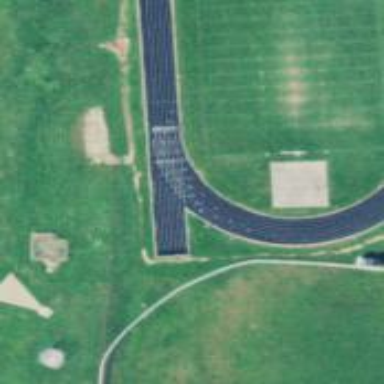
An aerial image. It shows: Track located within leisure land area.